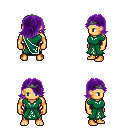
a pixel art fantasy rpg character, male body template, human, tanned skin, sash dress, teal pants, purple swoop hairstyle, iron tiara, four views (front, back, left, right), 2x2 character sprite sheet, small pixel art, hard edges, no anti-aliasing